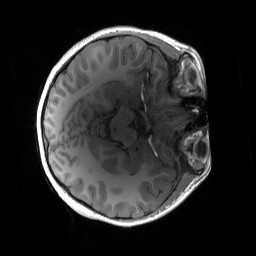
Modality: T1w
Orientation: axial
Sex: female
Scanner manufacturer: siemens
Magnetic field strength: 3 T
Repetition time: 1.9 s
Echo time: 0.00243 s